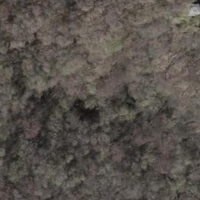
EUNIS habitat code: 41
Species observed at this site:
Prunus spinosa